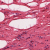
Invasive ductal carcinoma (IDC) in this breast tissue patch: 0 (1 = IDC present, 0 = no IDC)